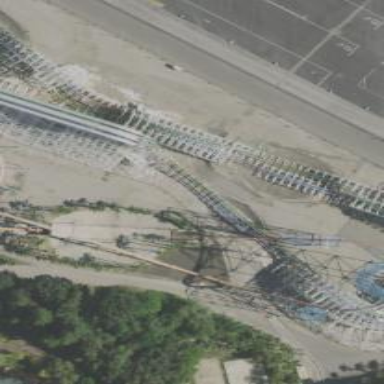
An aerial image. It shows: Thrilling roller coaster attraction.